Question: I'm developing an iOS application which shows sessions in a UITableView. I'm currently in the phase of developing a custom tableviewcell to represent my data.
Based on the event type I'm changing the background color of a small bar in my tableviewcell (blue or orange). For some reason, the coloring is off and the tableview adds another cell which shouldn't be added. See image below.

Notice the first cell.. it has type: "ISKE" so should be orange, this is correct. Notice the second cell having the type: "ISKA". Now the bar on the right should've the color blue, which it is clearly not. It's weird though, because the font color of the date is in the correct color. Also notice the last bar being displayed, while there is no extra cell available.
I have no clue why this is happening. I hope someone can point me into the right direction.
My get cell method is as followed:
'''
public override UITableViewCell GetCell (UITableView tableView, MonoTouch.Foundation.NSIndexPath indexPath)
{
Session session = ObjectModel.Current.AllSessions.ElementAt (indexPath.Row);
SessionTableViewCell cell = tableView.DequeueReusableCell (session.SessionEvent.EventTitle) as SessionTableViewCell;
if (cell == null)
{
cell = new SessionTableViewCell ();
var views = NSBundle.MainBundle.LoadNib ("SessionTableViewCell", cell, null);
cell = Runtime.GetNSObject (views.ValueAt (0)) as SessionTableViewCell;
}
if (session.SessionEvent.EventTitle == "ISKE") {
cell.SessionEventColor = UIColor.FromRGB (255, 165, 0);
cell.SessionDateFontColor = UIColor.FromRGB (255, 165, 0);
} else {
cell.SessionEventColor = UIColor.FromRGB (80, 124, 191);
cell.SessionDateFontColor = UIColor.FromRGB (80, 124, 191);
}
cell.SessionDay = session.SessionDate.DayOfWeek.ToString ().ToUpper ();
cell.SessionTime = session.SessionDate.ToString ("HH:mm");
cell.SessionDate = session.SessionDate.Day.ToString ().ToUpper ();
cell.SessionSpeaker = "testspeaker";
cell.ImgBgView.Layer.BorderColor = UIColor.FromRGB (206, 206, 208).CGColor;
cell.ImgBgView.Layer.BorderWidth = 1.0f;
cell.SelectionStyle = UITableViewCellSelectionStyle.None;
cell.SessionTitle = session.SessionTitle;
cell.SessionEvent = session.SessionEvent.EventTitle;
cell.SessionRoom = session.SessionRoom;
return cell;
}
'''
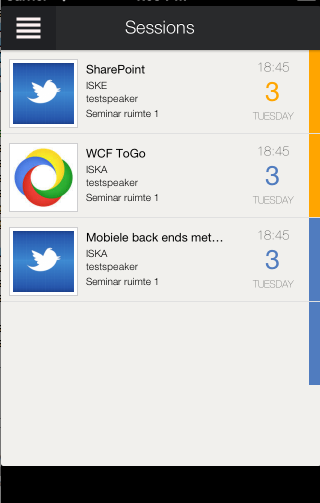
Answer: Check your datasource, 'UITableView' height and cell height specified.